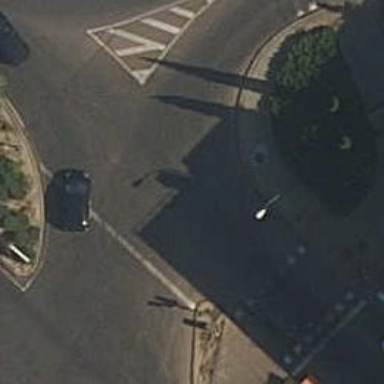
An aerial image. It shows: Road with traffic signals.